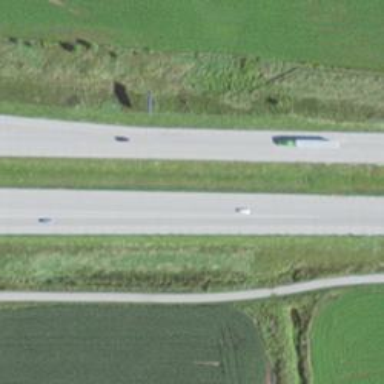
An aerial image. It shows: Motorway junction.